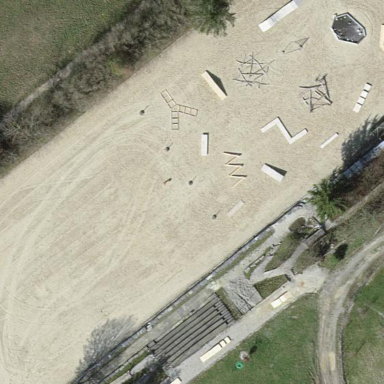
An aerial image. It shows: Equestrian pitch enclosed by fence.